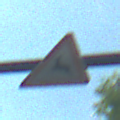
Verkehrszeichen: WildwechselRechts
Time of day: MorningAfternoon
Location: Outdoor (Urban)
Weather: PartlyCloudy
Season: NotSpecified
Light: Natural